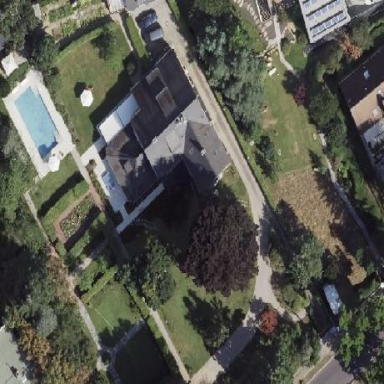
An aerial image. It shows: Detached building.